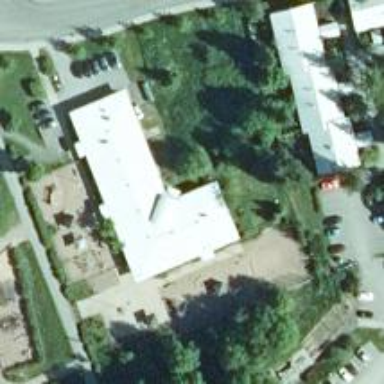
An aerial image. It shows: Kindergarten building.